Question: There is a gap on my action bar on the right after i put the icons. How do i evenly spread the icons?
Here's a screen shot

and my xml file
'''
<?xml version="1.0" encoding="utf-8"?>
<LinearLayout xmlns:android="http://schemas.android.com/apk/res/android"
android:layout_width="match_parent"
android:layout_height="match_parent"
android:orientation="horizontal" >
<ImageButton
android:id="@+id/imageButton1"
android:layout_width="wrap_content"
android:layout_height="wrap_content"
android:layout_gravity="left"
android:src="@drawable/menu" />
<ImageButton
android:id="@+id/imageButton3"
android:layout_width="wrap_content"
android:layout_height="wrap_content"
android:src="@drawable/menu" />
<ImageButton
android:id="@+id/imageButton2"
android:layout_width="wrap_content"
android:layout_height="wrap_content"
android:src="@drawable/menu" />
<ImageButton
android:id="@+id/imageButton4"
android:layout_width="wrap_content"
android:layout_height="wrap_content"
android:layout_gravity="right"
android:src="@drawable/menu" />
</LinearLayout>
'''
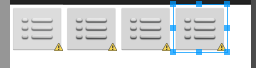
Answer: Use: 'android:layout_weight="1"' for each of them
'''
<?xml version="1.0" encoding="utf-8"?>
<LinearLayout xmlns:android="http://schemas.android.com/apk/res/android"
android:layout_width="match_parent"
android:layout_height="match_parent"
android:orientation="horizontal" >
<ImageButton
android:id="@+id/imageButton1"
android:layout_width="wrap_content"
android:layout_height="wrap_content"
android:layout_gravity="left"
android:src="@drawable/menu" android:layout_weight="1"/>
<ImageButton
android:id="@+id/imageButton3"
android:layout_width="wrap_content"
android:layout_height="wrap_content"
android:src="@drawable/menu" android:layout_weight="1"/>
<ImageButton
android:id="@+id/imageButton2"
android:layout_width="wrap_content"
android:layout_height="wrap_content"
android:src="@drawable/menu" android:layout_weight="1"/>
<ImageButton
android:id="@+id/imageButton4"
android:layout_width="wrap_content"
android:layout_height="wrap_content"
android:layout_weight="1"
android:layout_gravity="right"
android:src="@drawable/menu" />
</LinearLayout>
'''